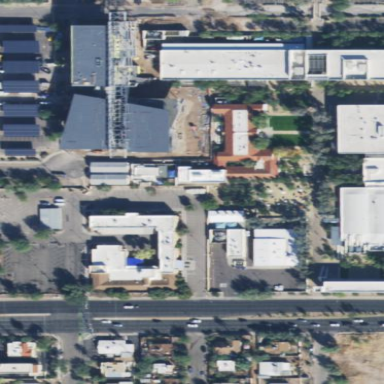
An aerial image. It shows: College or university.